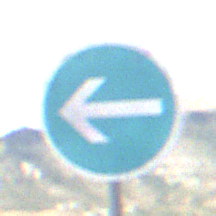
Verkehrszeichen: VorgeschriebeneFahrtrichtungHierLinks
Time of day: Midday
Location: Outdoor (Nature)
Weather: PartlyCloudy
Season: NotSpecified
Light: Natural